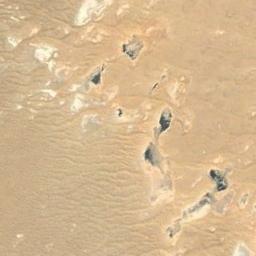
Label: desert